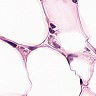
Metastatic tissue present: yes